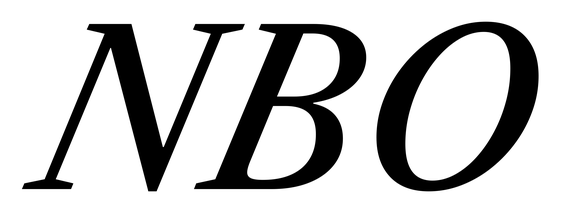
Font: LibreCaslonText-Italic_Medium_Italic